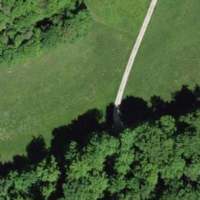
EUNIS habitat code: 25
Species observed at this site:
Primula veris